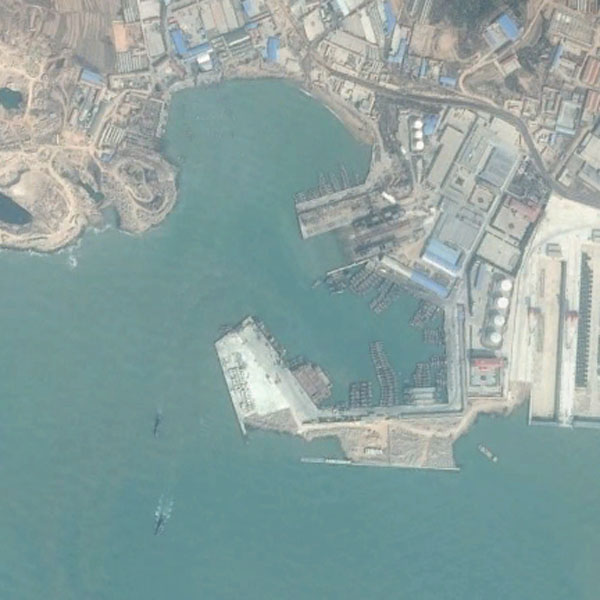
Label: Port